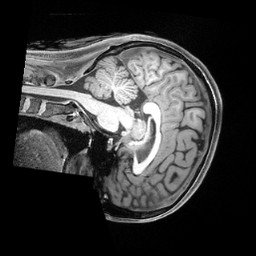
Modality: T1w
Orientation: sagittal
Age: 34
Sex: female
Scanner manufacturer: siemens
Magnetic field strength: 3 T
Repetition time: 2.4 s
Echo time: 0.00228 s